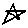
Label: star